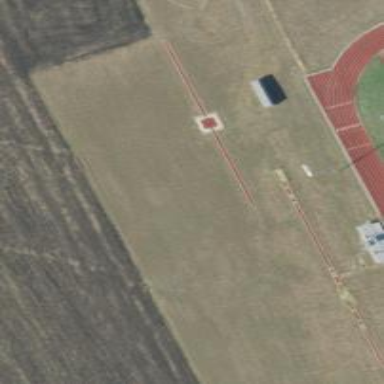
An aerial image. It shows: Athletic track located in leisure land area.